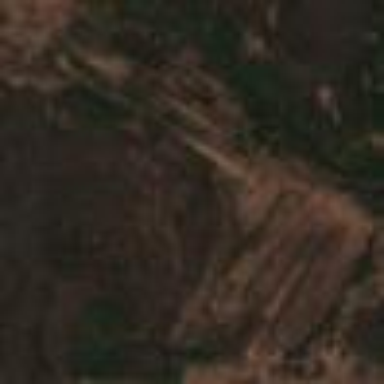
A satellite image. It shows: Peat cutting area.